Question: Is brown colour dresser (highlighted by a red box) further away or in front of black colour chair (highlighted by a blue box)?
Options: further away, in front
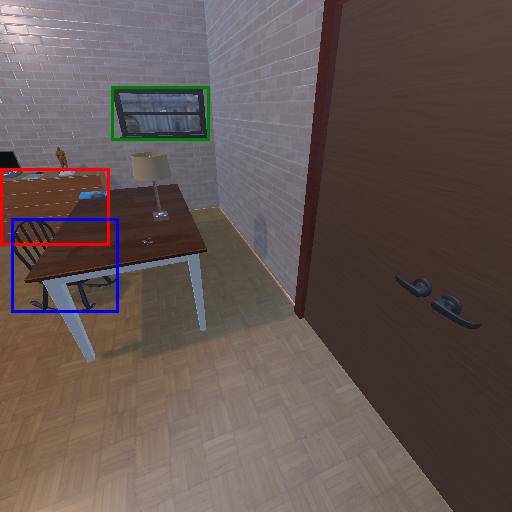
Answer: further away